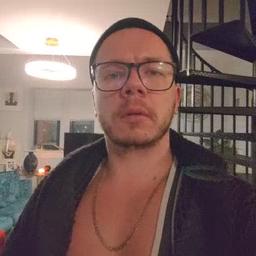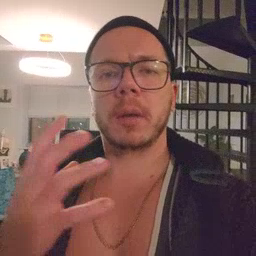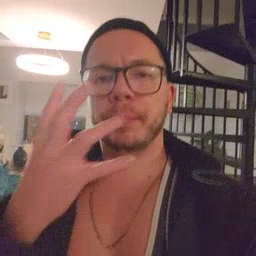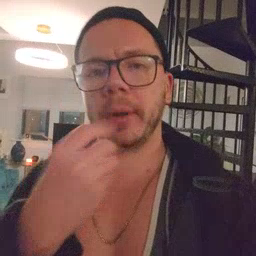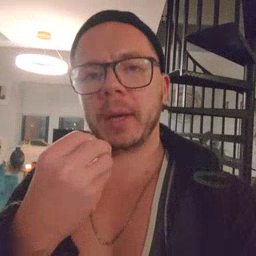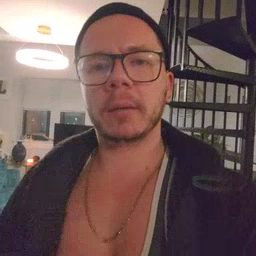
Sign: pretty